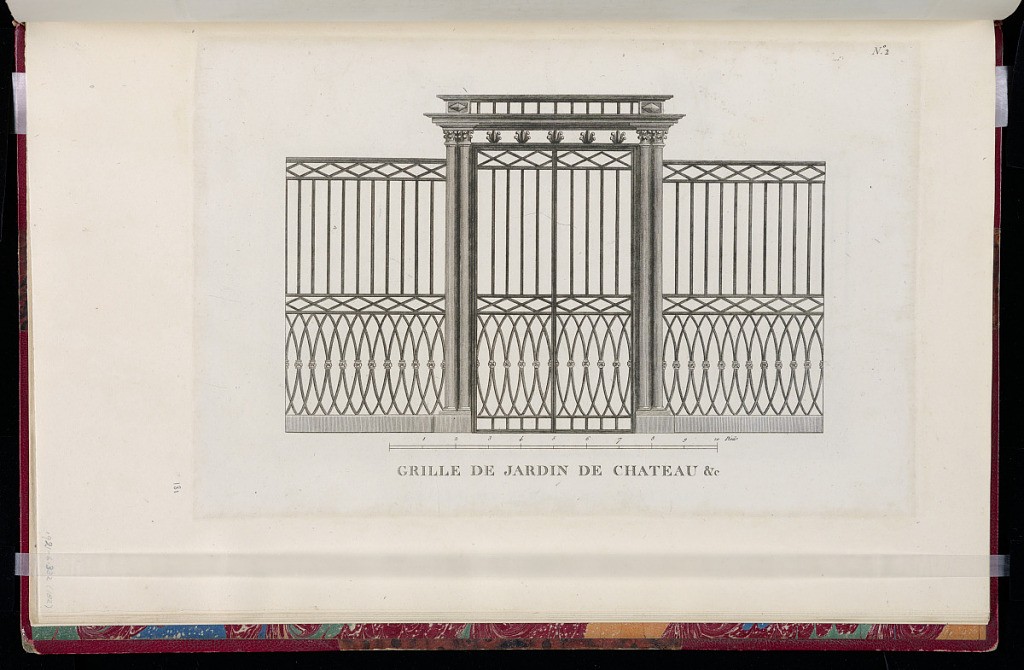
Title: Grille de jardin de château &c
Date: ca. 1775
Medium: Etching on off-white laid paper
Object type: Print
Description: Design for a gate by an anonymous artist. The plate is numbered but not signed.